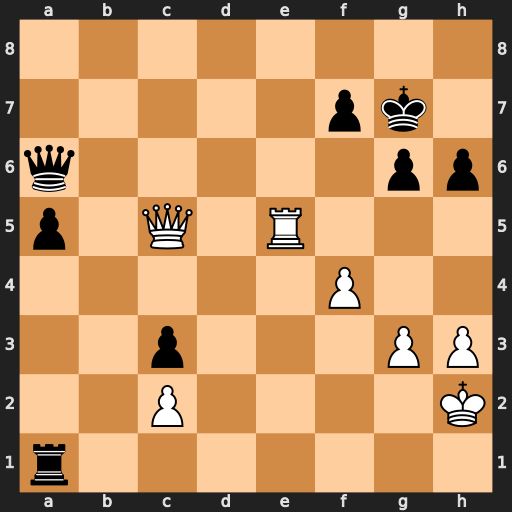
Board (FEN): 8/5pk1/q5pp/p1Q1R3/5P2/2p3PP/2P4K/r7
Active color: w
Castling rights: -
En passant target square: -
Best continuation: Re8 Kh7 Qd4 Rh1+ Kxh1 Qc6+ Qe4